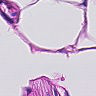
Metastatic tissue present: no